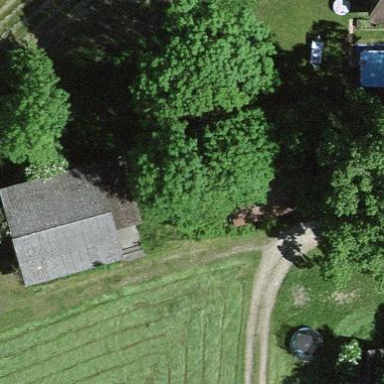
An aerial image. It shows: Barn.